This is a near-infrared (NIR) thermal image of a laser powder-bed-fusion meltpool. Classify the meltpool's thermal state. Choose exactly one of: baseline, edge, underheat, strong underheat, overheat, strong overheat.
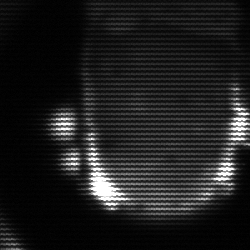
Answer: baseline